Question: What is the Bluetooth status?
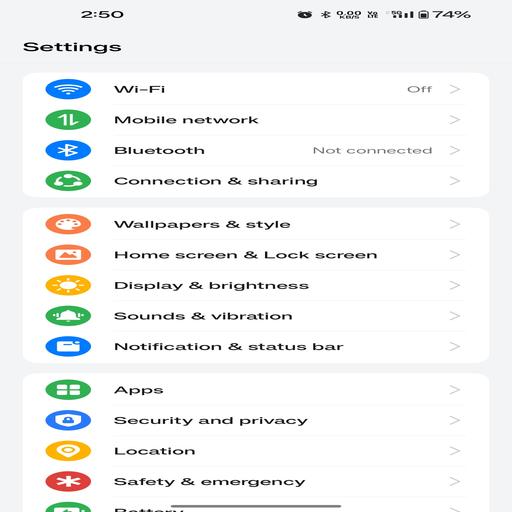
Answer: Not connected